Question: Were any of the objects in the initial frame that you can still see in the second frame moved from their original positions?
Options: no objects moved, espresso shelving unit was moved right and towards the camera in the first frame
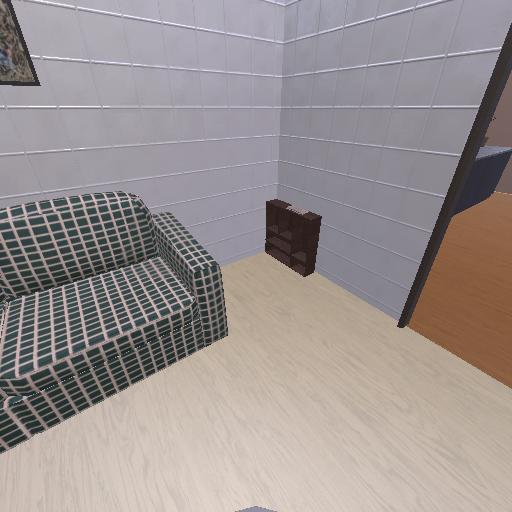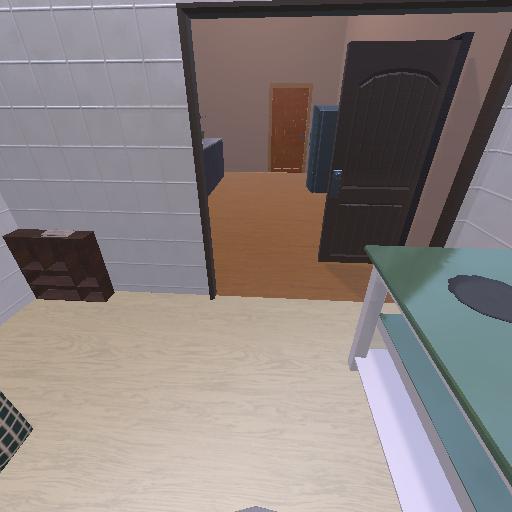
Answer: no objects moved